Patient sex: M
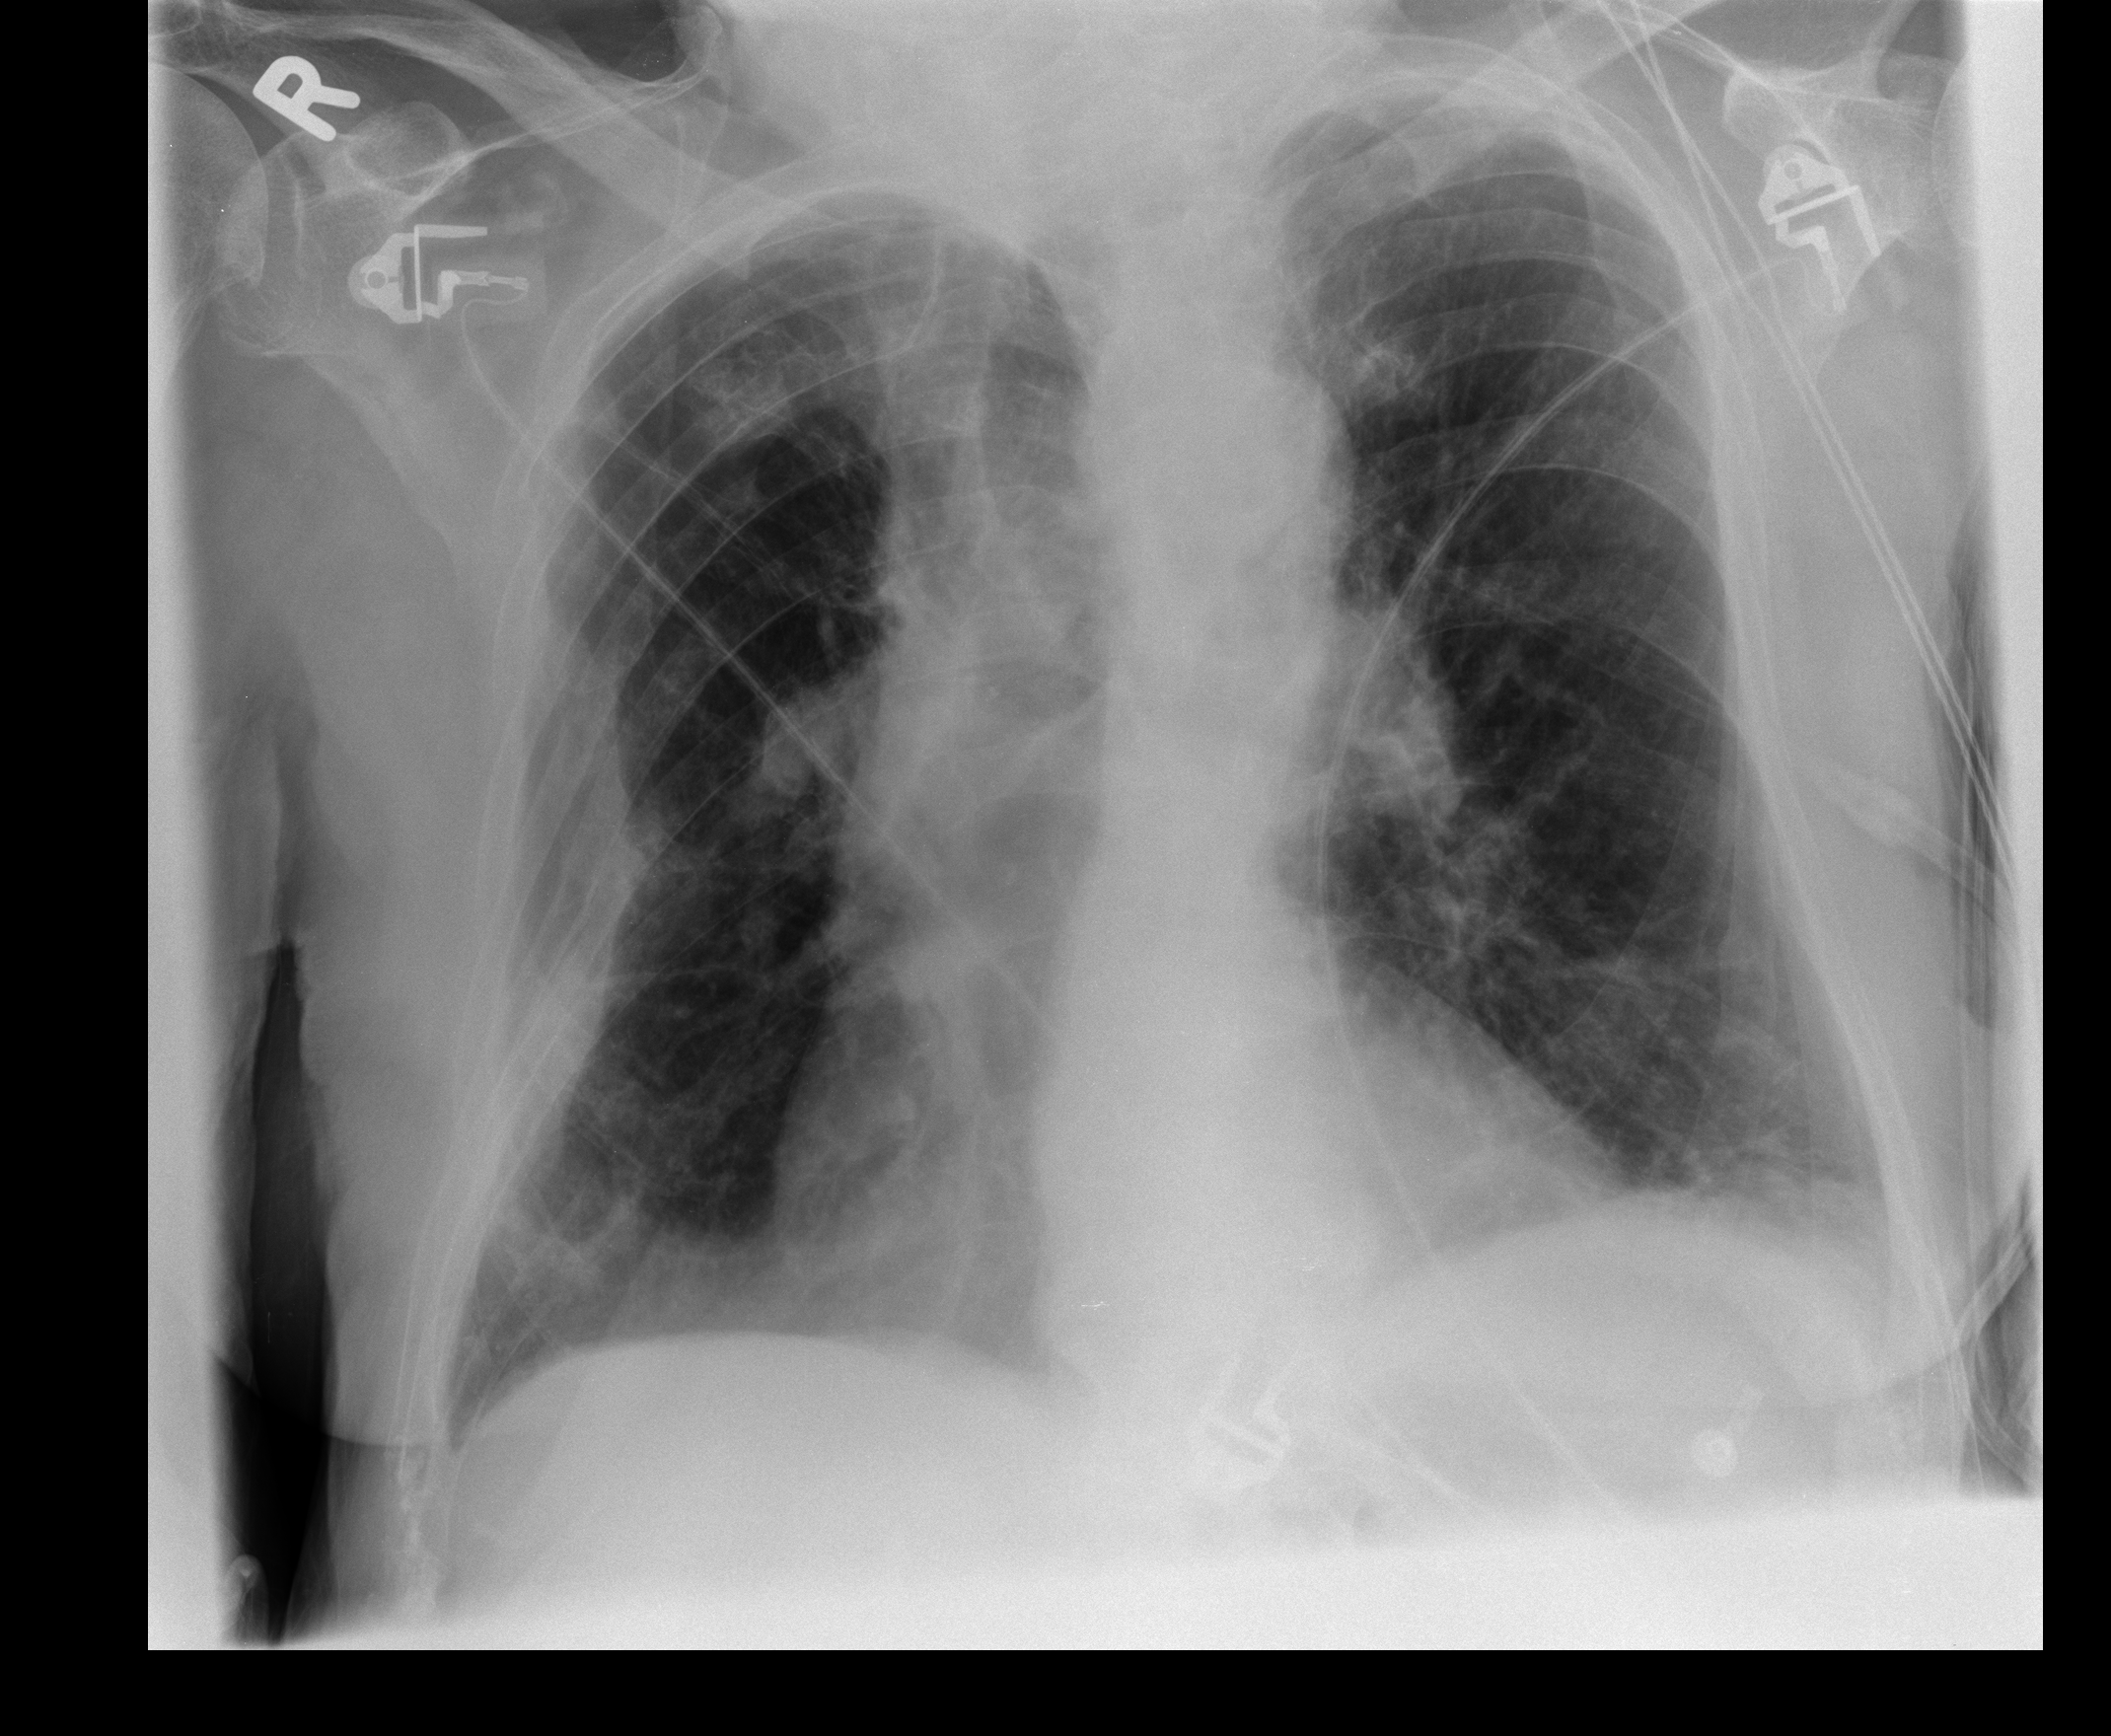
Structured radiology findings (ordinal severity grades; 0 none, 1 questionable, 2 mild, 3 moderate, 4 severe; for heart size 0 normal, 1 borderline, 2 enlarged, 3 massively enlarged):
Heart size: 2
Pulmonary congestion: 0
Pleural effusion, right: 1
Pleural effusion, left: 2
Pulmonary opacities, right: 1
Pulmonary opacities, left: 1
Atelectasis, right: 3
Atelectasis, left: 2